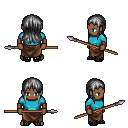
a pixel art fantasy rpg character, male body template, human, dark skin, teal long-sleeve shirt, robe skirt, gray unkempt hairstyle, leather bracers, ghillies, spear, four views (front, back, left, right), 2x2 character sprite sheet, small pixel art, hard edges, no anti-aliasing